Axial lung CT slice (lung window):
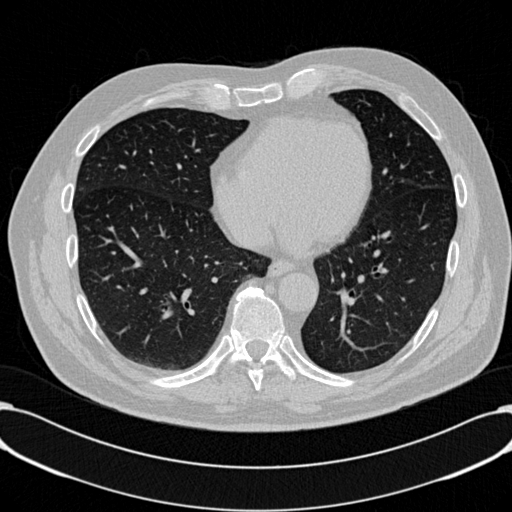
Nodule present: no